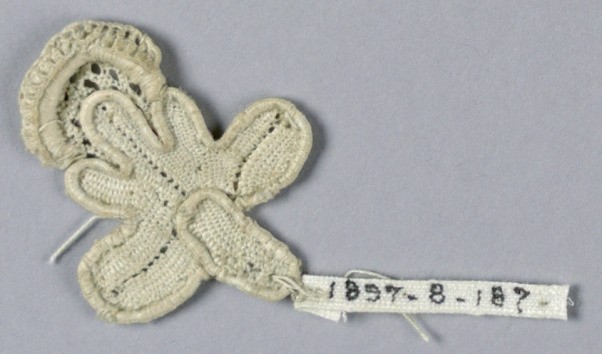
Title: Fragment
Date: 17th century
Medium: linen Technique: needle lace
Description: Fragment in a blossom and stem pattern with a trefoil in outline.